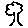
Label: tree